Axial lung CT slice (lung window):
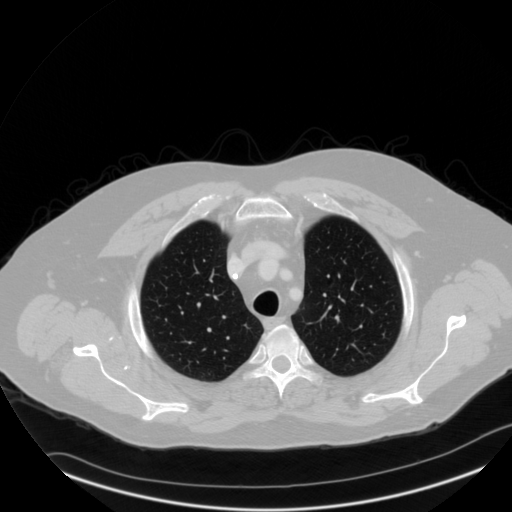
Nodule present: no